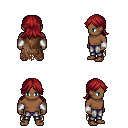
a pixel art fantasy rpg character, male body template, human, dark skin, brown tattered cape, metal pants, brunette loose hair, white cloth bracers, four views (front, back, left, right), 2x2 character sprite sheet, small pixel art, hard edges, no anti-aliasing